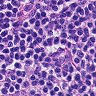
Metastatic tissue present: no